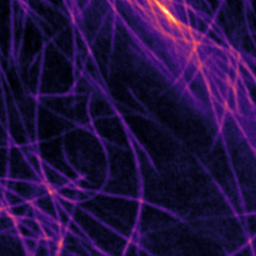
Label: Super-resolution Microtubules image